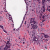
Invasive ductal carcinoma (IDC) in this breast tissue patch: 1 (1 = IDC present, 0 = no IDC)